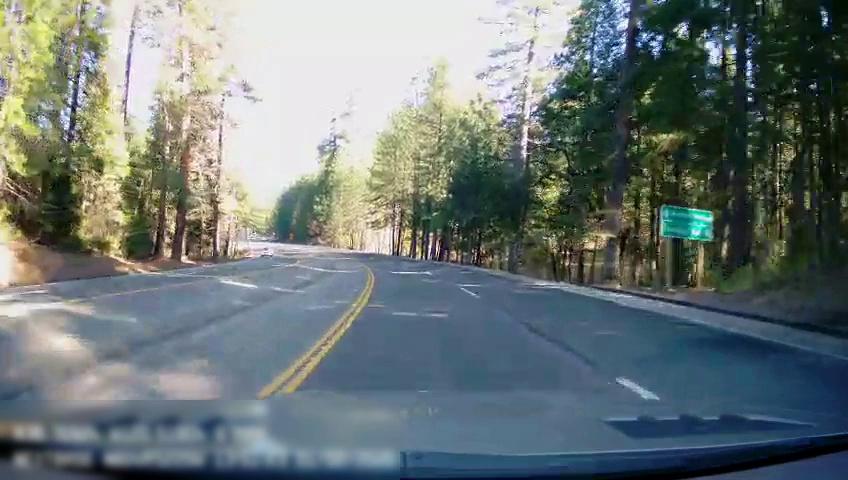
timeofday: Day
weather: Sunny
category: Drivable Space
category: Vehicles | Car
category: Lanes | Alternate Lane
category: Lanes | Alternate Lane
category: Lanes | Current Lane
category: Lanes | Alternate Lane
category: Lanes | Opposite Lane
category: Lanes | Opposite Lane
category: Lanes | Opposite Lane
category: Traffic | Signs